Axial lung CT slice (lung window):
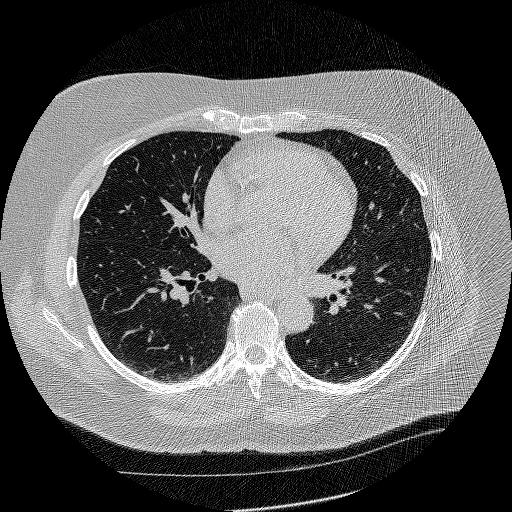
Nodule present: no